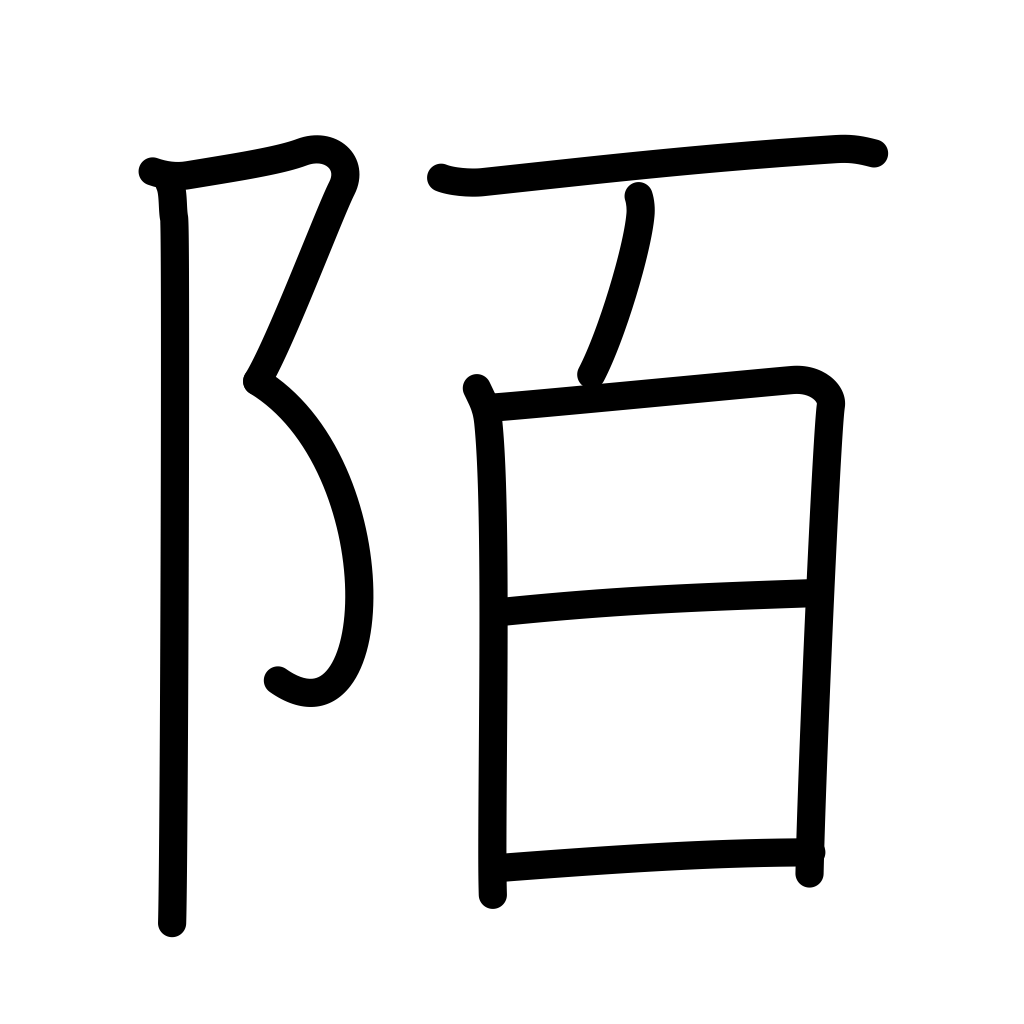
Meaning: east-west path between paddies, road